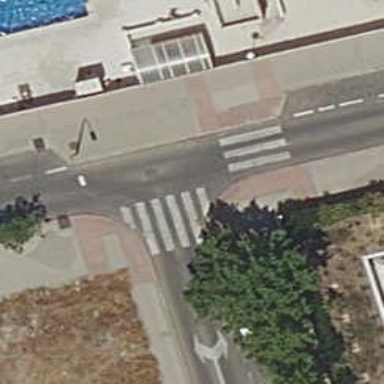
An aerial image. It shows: Zebra crossing on the road.